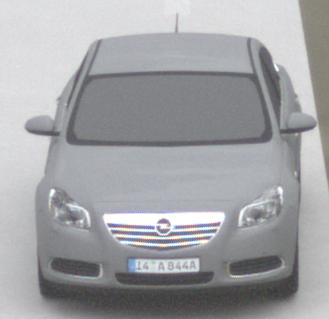
Make: Opel
Model: Insignia 1.6
Detailed model: Insignia (A) Notch Back
Model produced from: 2008/11
Model produced until: 2008/12
Doors: 4
Color: gray
Road condition: dry road
Daytime: midday
Contrast: low contrast